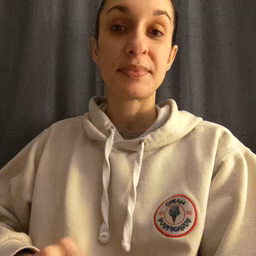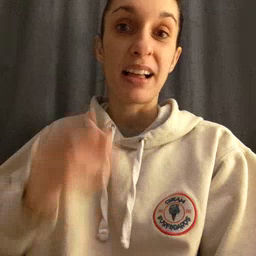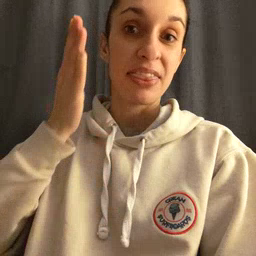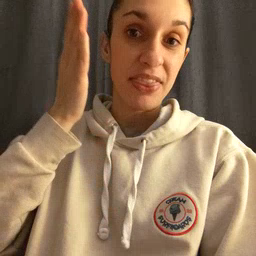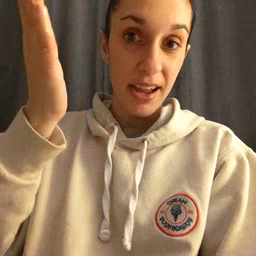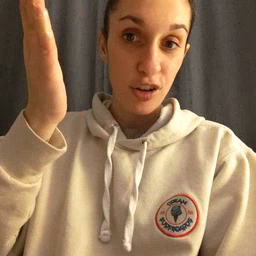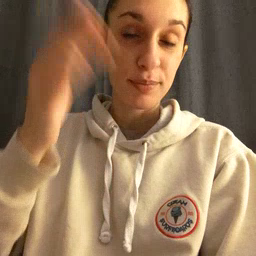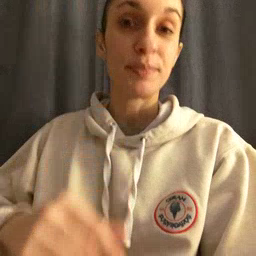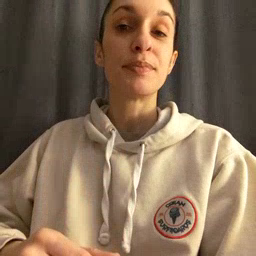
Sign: there